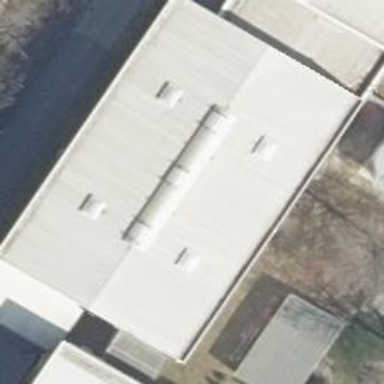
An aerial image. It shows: Commercial building with gabled roof.